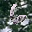
Label: 6